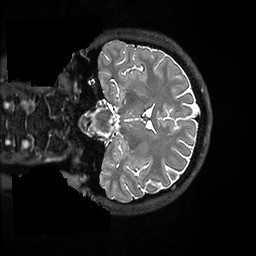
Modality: T2w
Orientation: coronal
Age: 25
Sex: male
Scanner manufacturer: ge
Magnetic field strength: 3 T
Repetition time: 3.202 s
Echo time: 0.05874 s